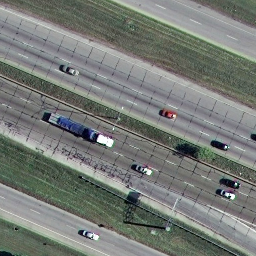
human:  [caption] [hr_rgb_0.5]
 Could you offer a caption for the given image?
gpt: There are four freeways with cars on the roads .

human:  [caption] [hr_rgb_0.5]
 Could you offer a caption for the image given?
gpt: There are two wide freeways and two narrow freeways closed together .

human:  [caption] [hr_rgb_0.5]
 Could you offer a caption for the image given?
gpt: Two wide freeways and two narrow freeways are closed together .

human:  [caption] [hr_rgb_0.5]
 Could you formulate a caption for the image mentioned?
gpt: Two wide freeways and two narrow freeways are closed together and some cars on the roads .

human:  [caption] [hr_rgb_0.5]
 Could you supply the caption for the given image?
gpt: Four freeways with some cars on the roads .